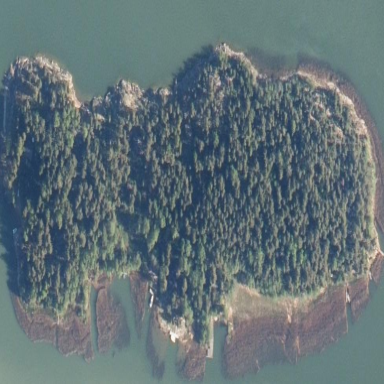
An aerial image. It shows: Islet located along the natural coastline.